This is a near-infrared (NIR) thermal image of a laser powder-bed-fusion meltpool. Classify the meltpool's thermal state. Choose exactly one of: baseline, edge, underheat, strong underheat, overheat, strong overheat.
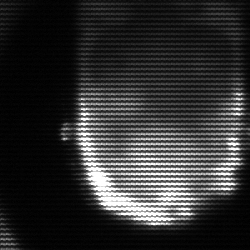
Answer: baseline